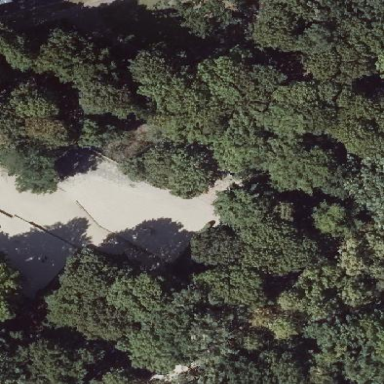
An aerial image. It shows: Natural area covered with sand.